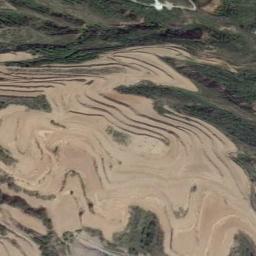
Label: terrace